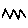
Label: zigzag